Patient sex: F
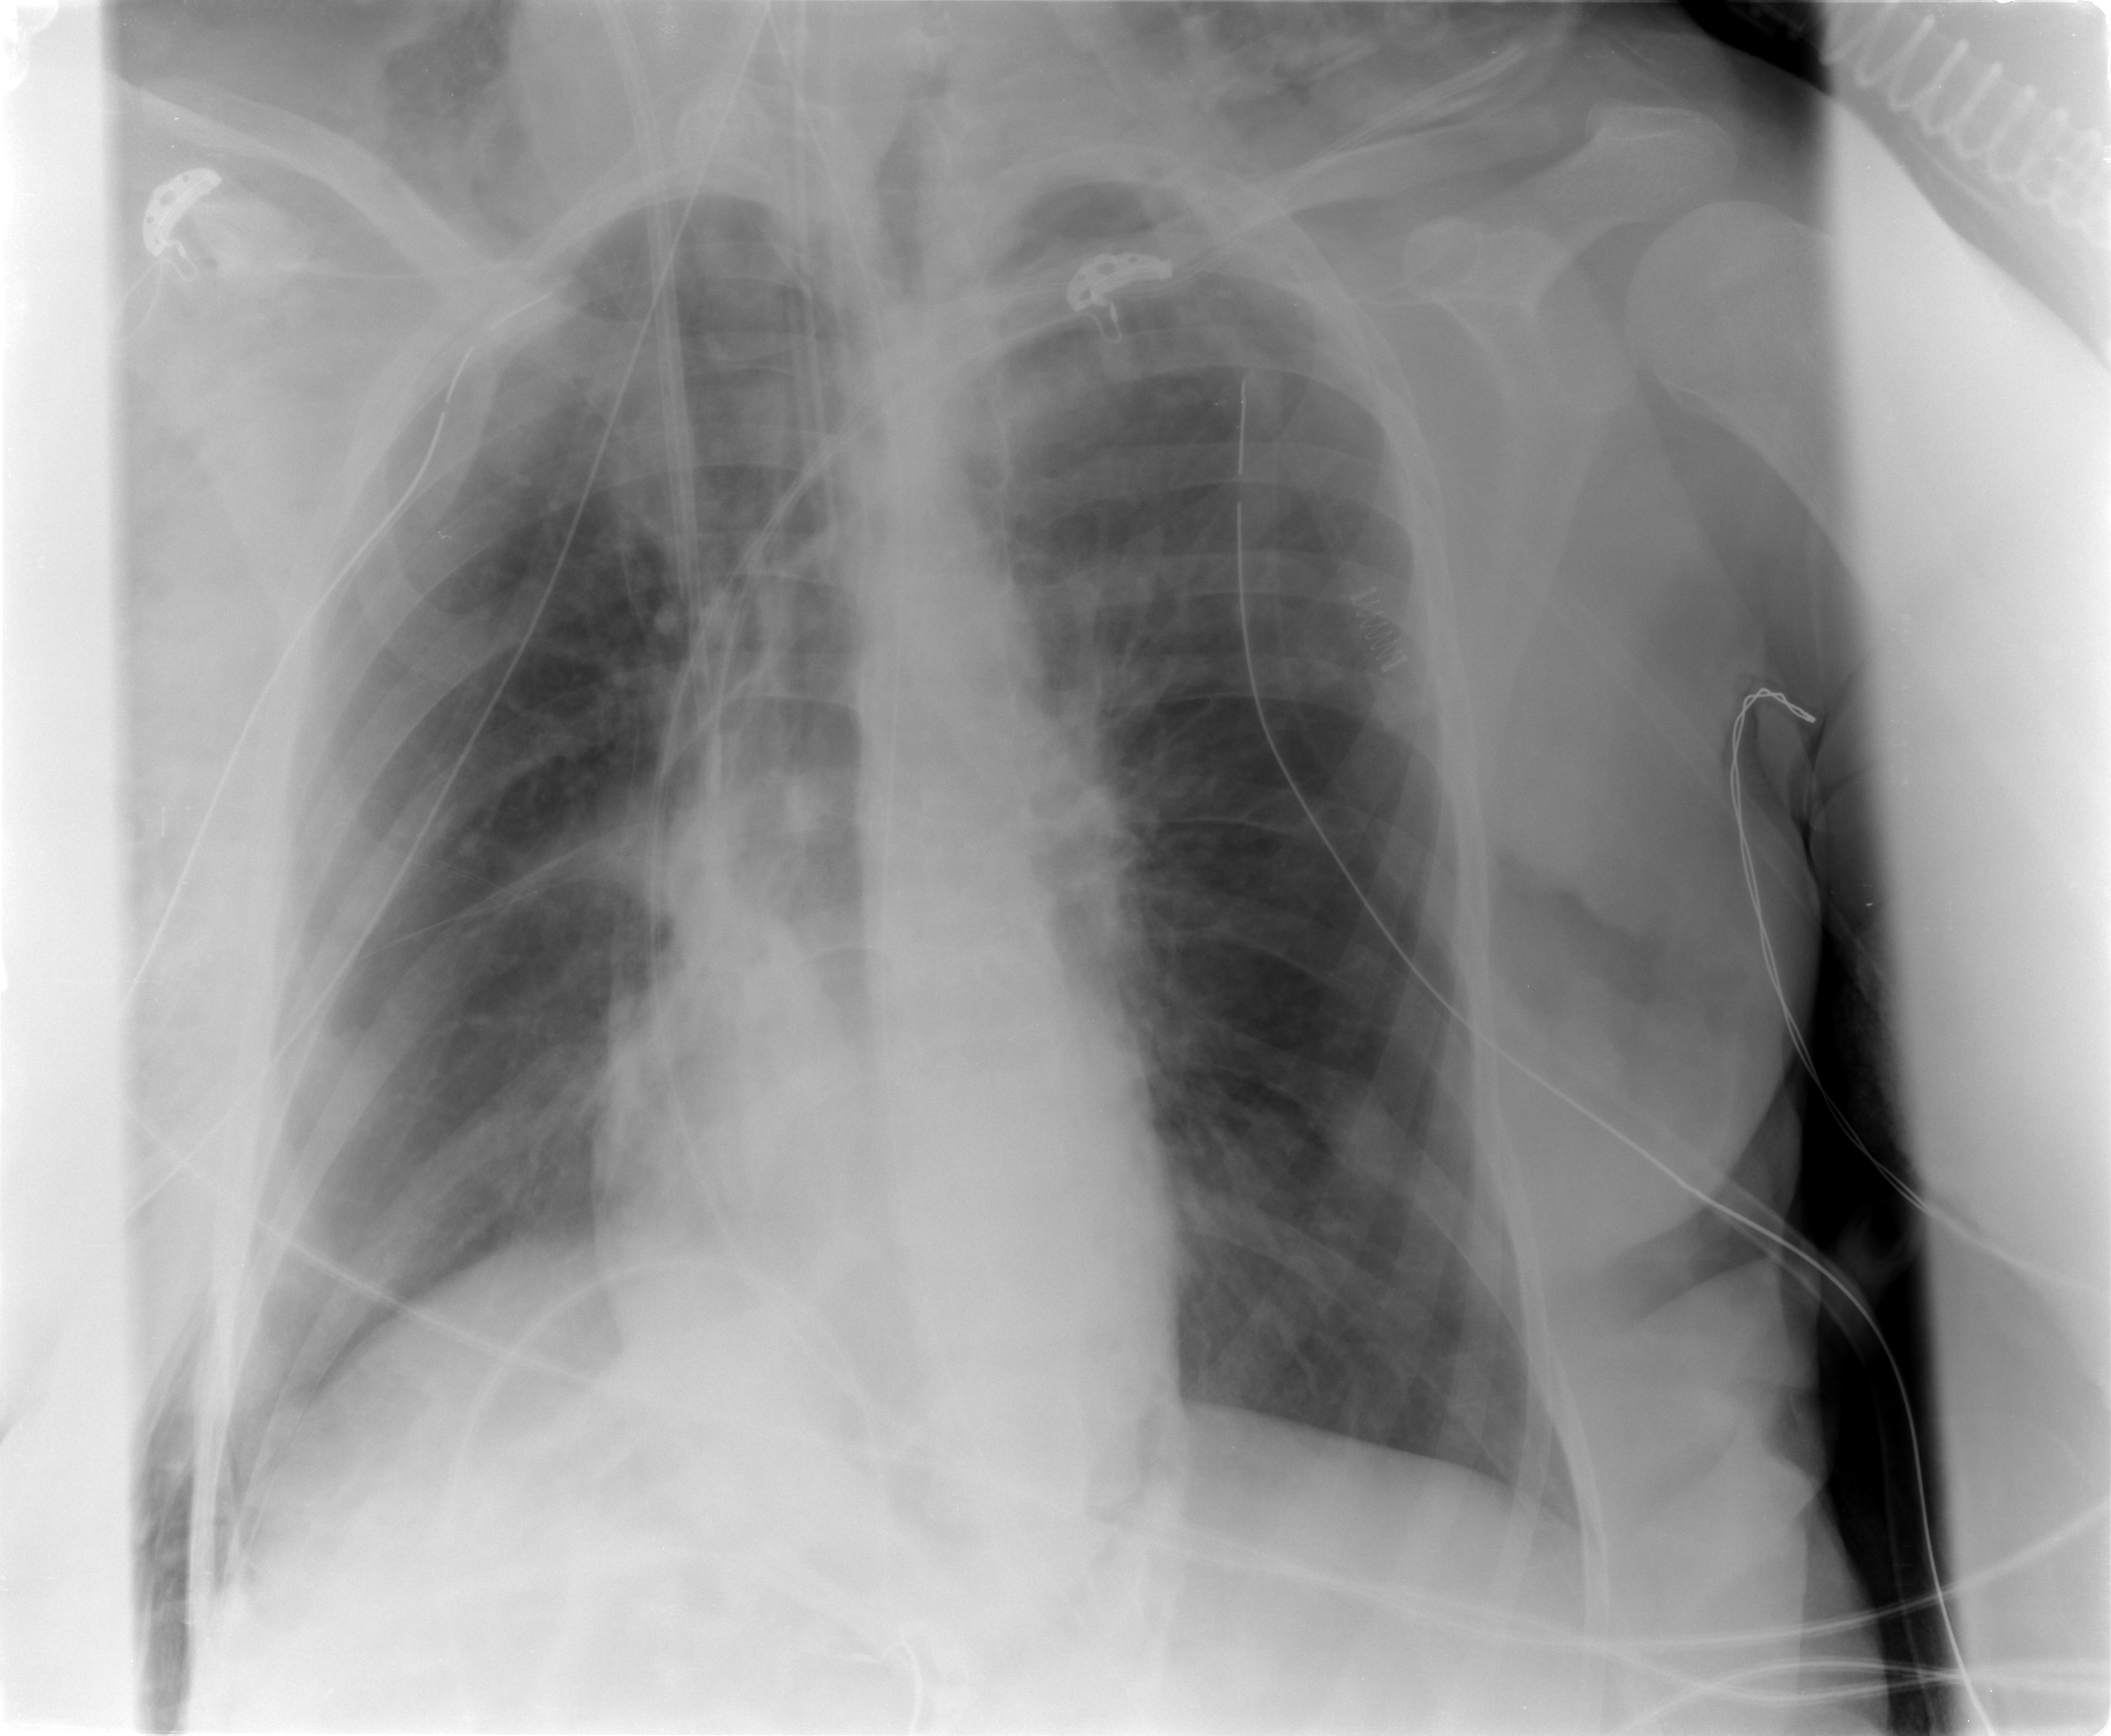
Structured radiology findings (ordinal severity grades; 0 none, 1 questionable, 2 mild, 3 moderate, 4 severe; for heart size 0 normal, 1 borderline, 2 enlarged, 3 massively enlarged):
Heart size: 0
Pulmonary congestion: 0
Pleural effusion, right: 0
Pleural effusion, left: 0
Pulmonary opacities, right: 0
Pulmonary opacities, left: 0
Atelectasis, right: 2
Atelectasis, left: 0